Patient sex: F
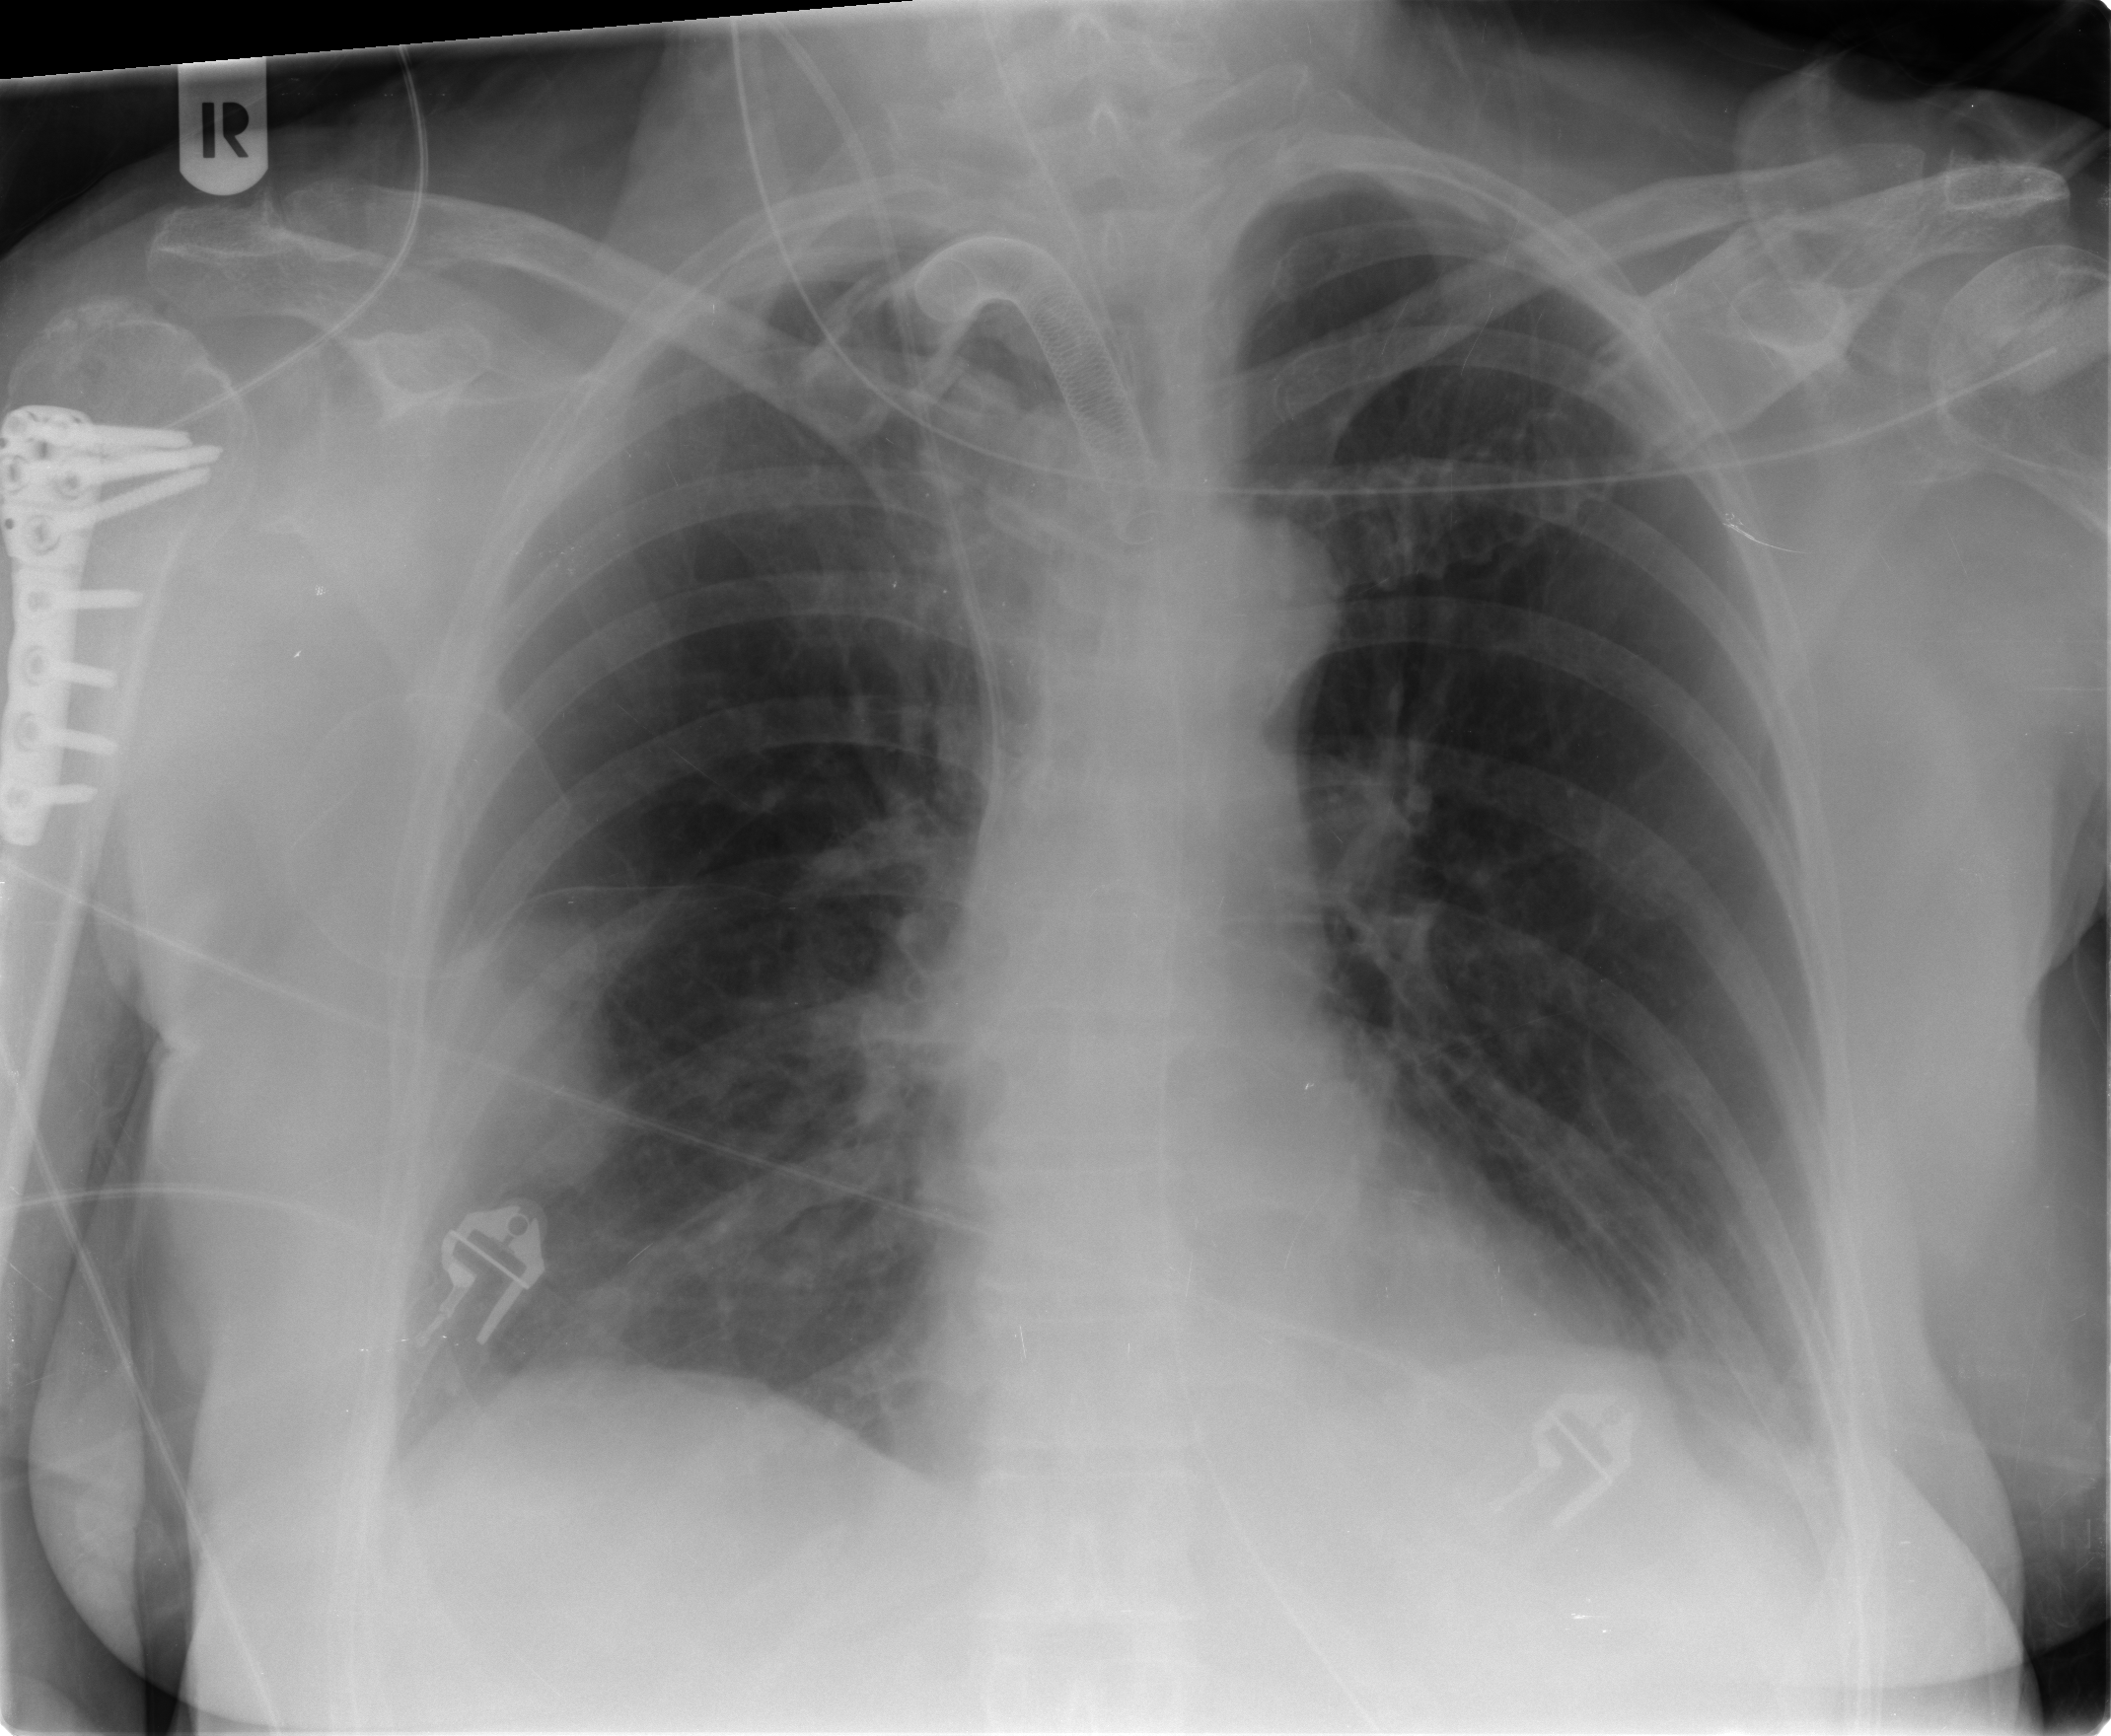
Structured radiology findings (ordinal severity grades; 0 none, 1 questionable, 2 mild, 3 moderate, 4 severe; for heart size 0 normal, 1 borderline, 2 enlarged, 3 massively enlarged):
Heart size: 0
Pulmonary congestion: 0
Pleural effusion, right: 2
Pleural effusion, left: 2
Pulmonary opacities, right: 1
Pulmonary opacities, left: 0
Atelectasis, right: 2
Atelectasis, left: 2